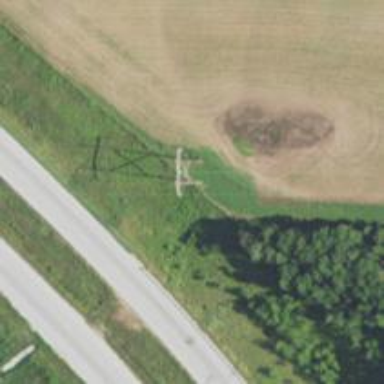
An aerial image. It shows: Power tower.